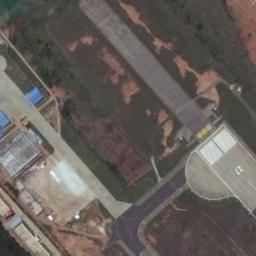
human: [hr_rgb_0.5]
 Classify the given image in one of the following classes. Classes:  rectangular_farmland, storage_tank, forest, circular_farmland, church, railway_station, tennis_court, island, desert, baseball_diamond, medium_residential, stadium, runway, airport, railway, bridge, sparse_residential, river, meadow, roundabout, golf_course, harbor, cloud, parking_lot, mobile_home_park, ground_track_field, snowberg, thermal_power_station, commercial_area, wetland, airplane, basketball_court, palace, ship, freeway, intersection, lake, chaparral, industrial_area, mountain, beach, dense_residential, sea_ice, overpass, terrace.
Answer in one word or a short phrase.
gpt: runway